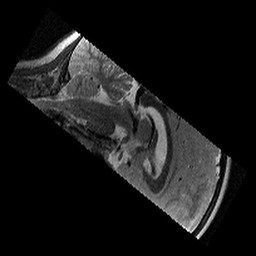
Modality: T2w
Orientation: sagittal
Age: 9
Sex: female
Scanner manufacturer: siemens
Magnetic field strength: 3 T
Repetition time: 9.23 s
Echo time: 0.067 s